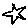
Label: star